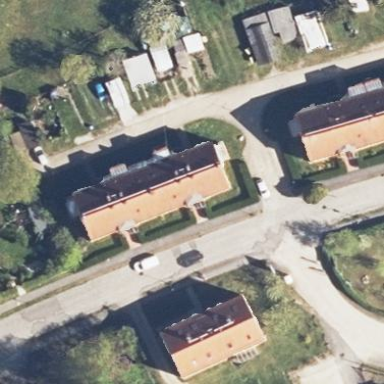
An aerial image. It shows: View of apartment building.